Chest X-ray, AP view. Patient: 35 years old, sex M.
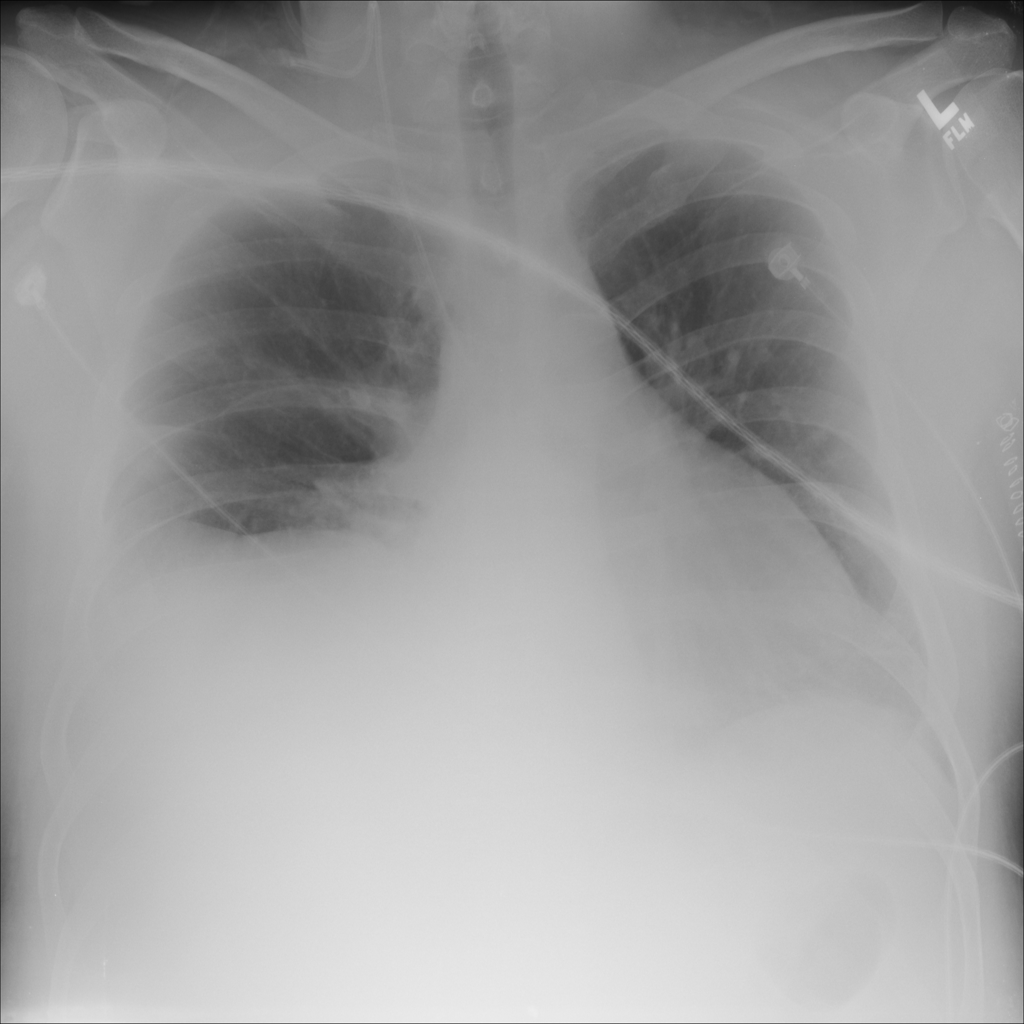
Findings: Atelectasis, Effusion